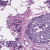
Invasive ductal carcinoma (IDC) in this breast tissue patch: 0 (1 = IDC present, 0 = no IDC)